Field crop: tomato
Growth stage: 1
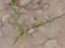
Species: cyperus